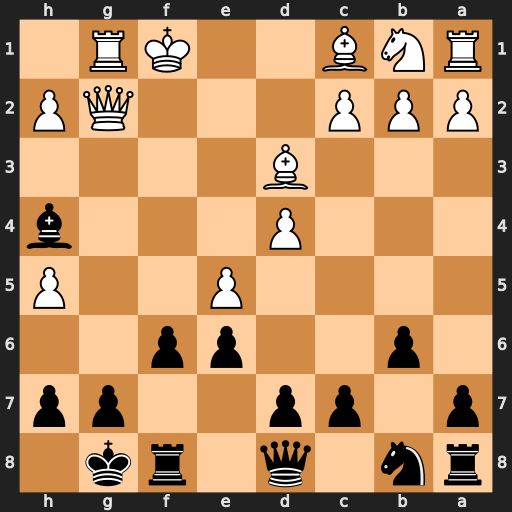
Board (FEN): rn1q1rk1/p1pp2pp/1p2pp2/4P2P/3P3b/3B4/PPP3QP/RNB2KR1
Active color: b
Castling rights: -
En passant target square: -
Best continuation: fxe5+ Ke2 Rf2+ Qxf2 Bxf2